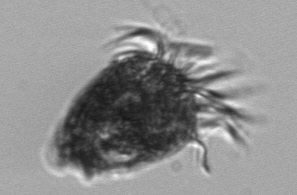
Label: Strombidium_morphotype1